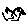
Label: bird